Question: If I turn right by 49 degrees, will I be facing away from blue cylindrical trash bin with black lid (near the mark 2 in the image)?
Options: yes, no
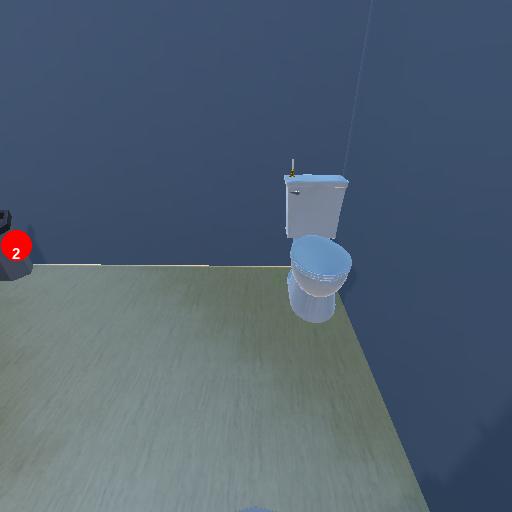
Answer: yes